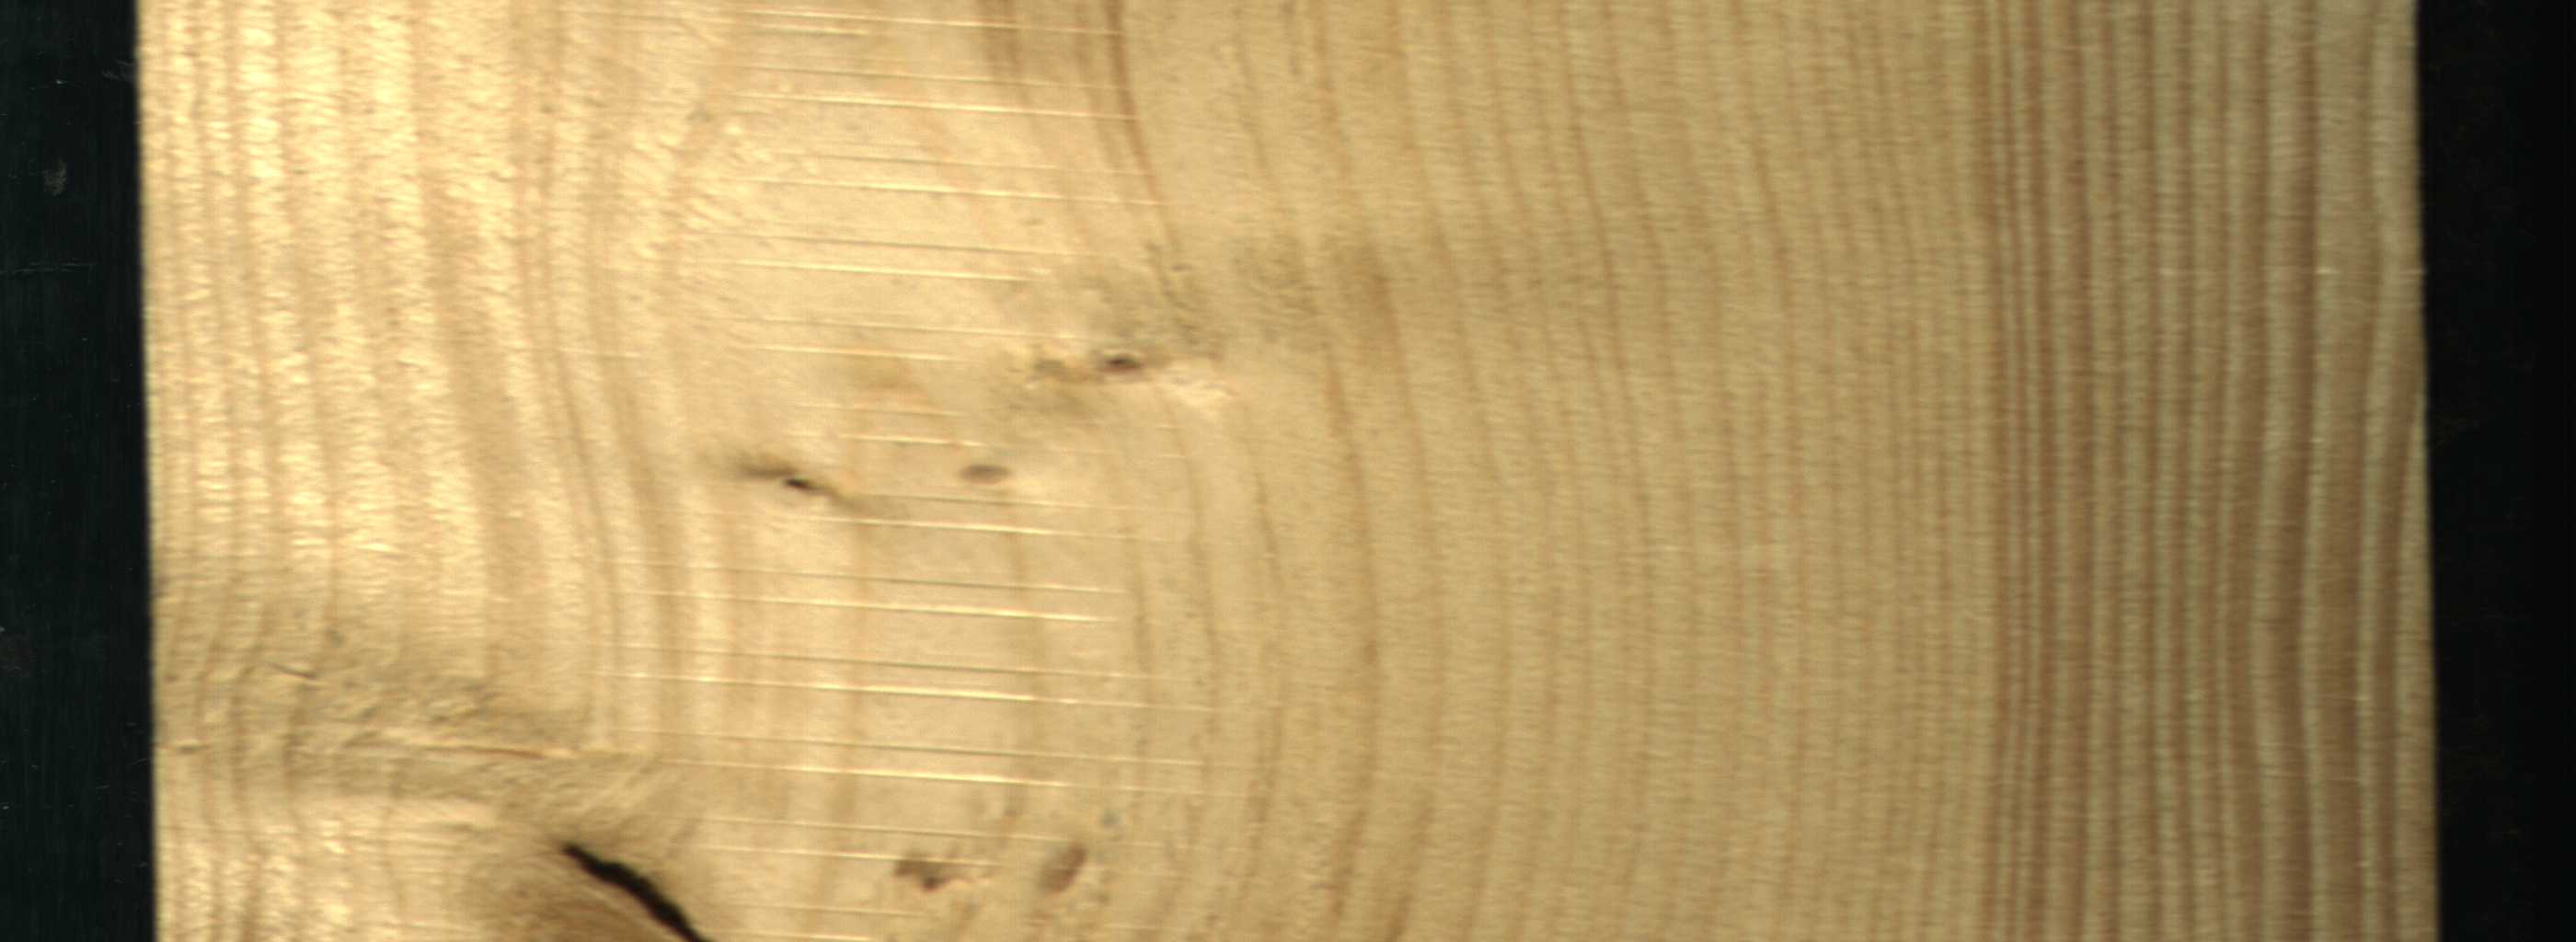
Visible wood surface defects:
Dead_Knot
Live_Knot
Live_Knot
Live_Knot